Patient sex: F
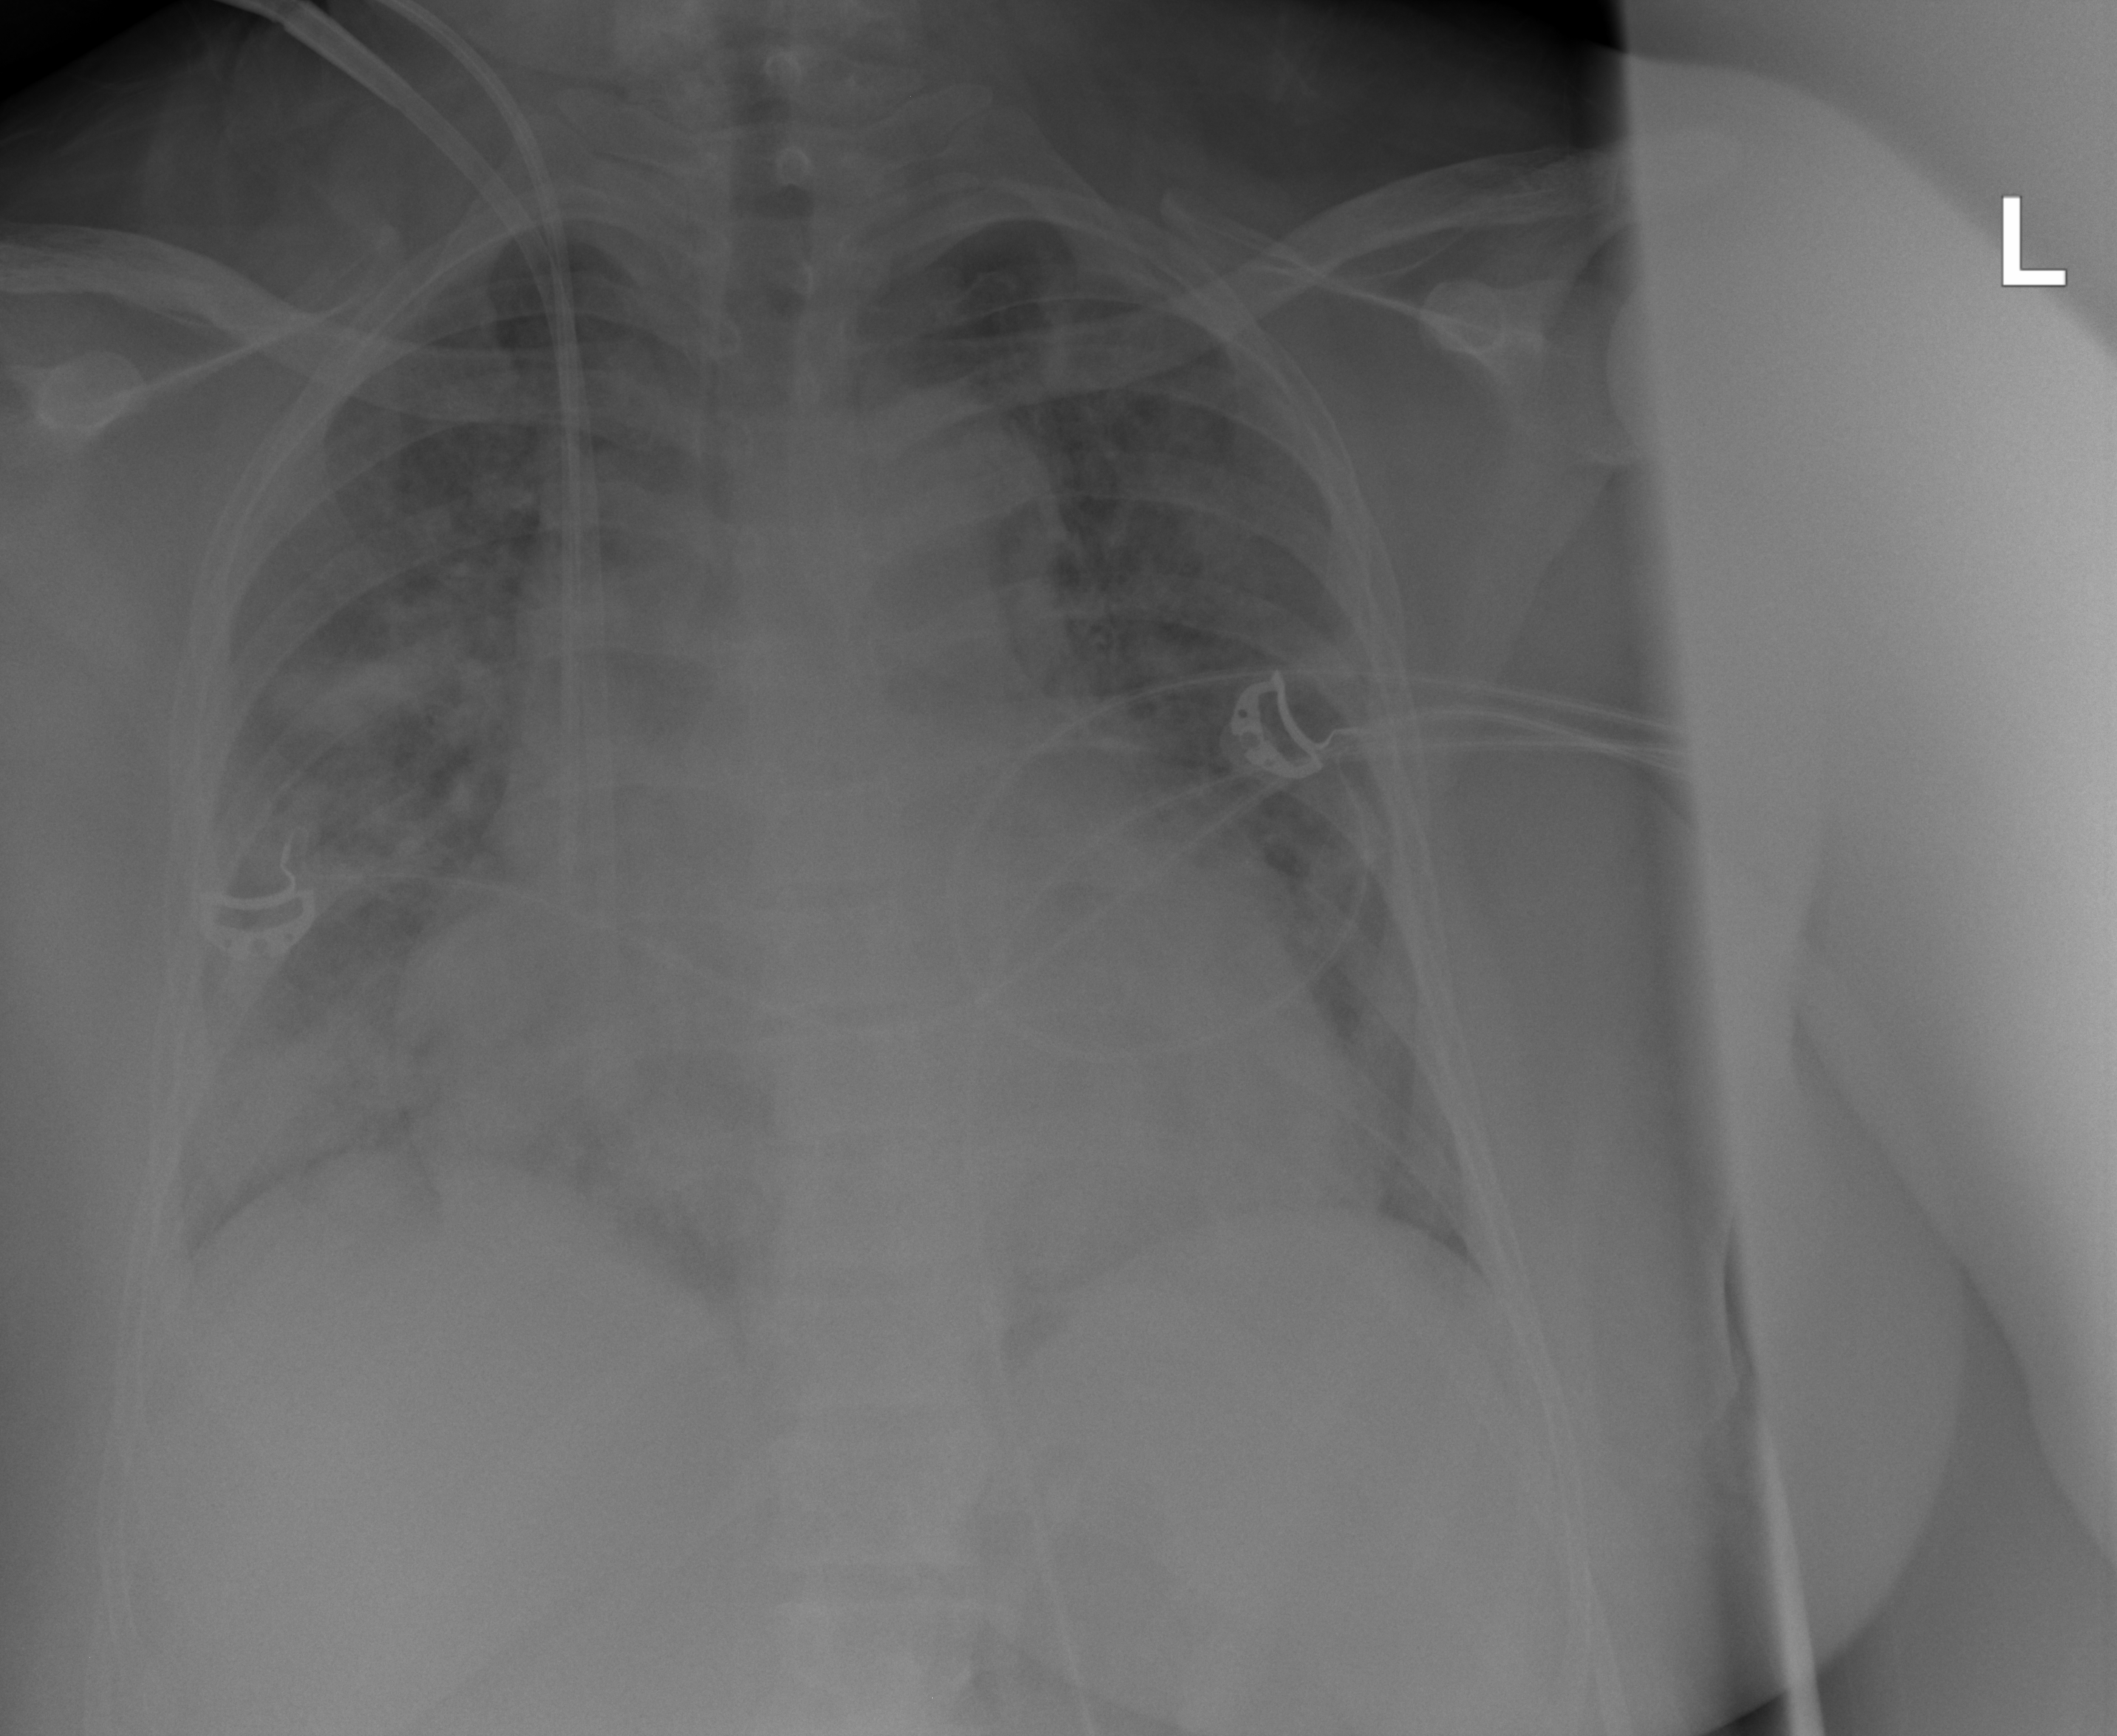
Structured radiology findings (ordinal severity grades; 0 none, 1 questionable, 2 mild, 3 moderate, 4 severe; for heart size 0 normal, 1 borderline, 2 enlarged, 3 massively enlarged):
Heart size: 2
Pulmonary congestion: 0
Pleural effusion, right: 0
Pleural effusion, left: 0
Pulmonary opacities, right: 3
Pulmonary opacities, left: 3
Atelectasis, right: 3
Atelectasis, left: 3